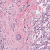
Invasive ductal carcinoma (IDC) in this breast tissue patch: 1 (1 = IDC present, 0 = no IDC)